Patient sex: F
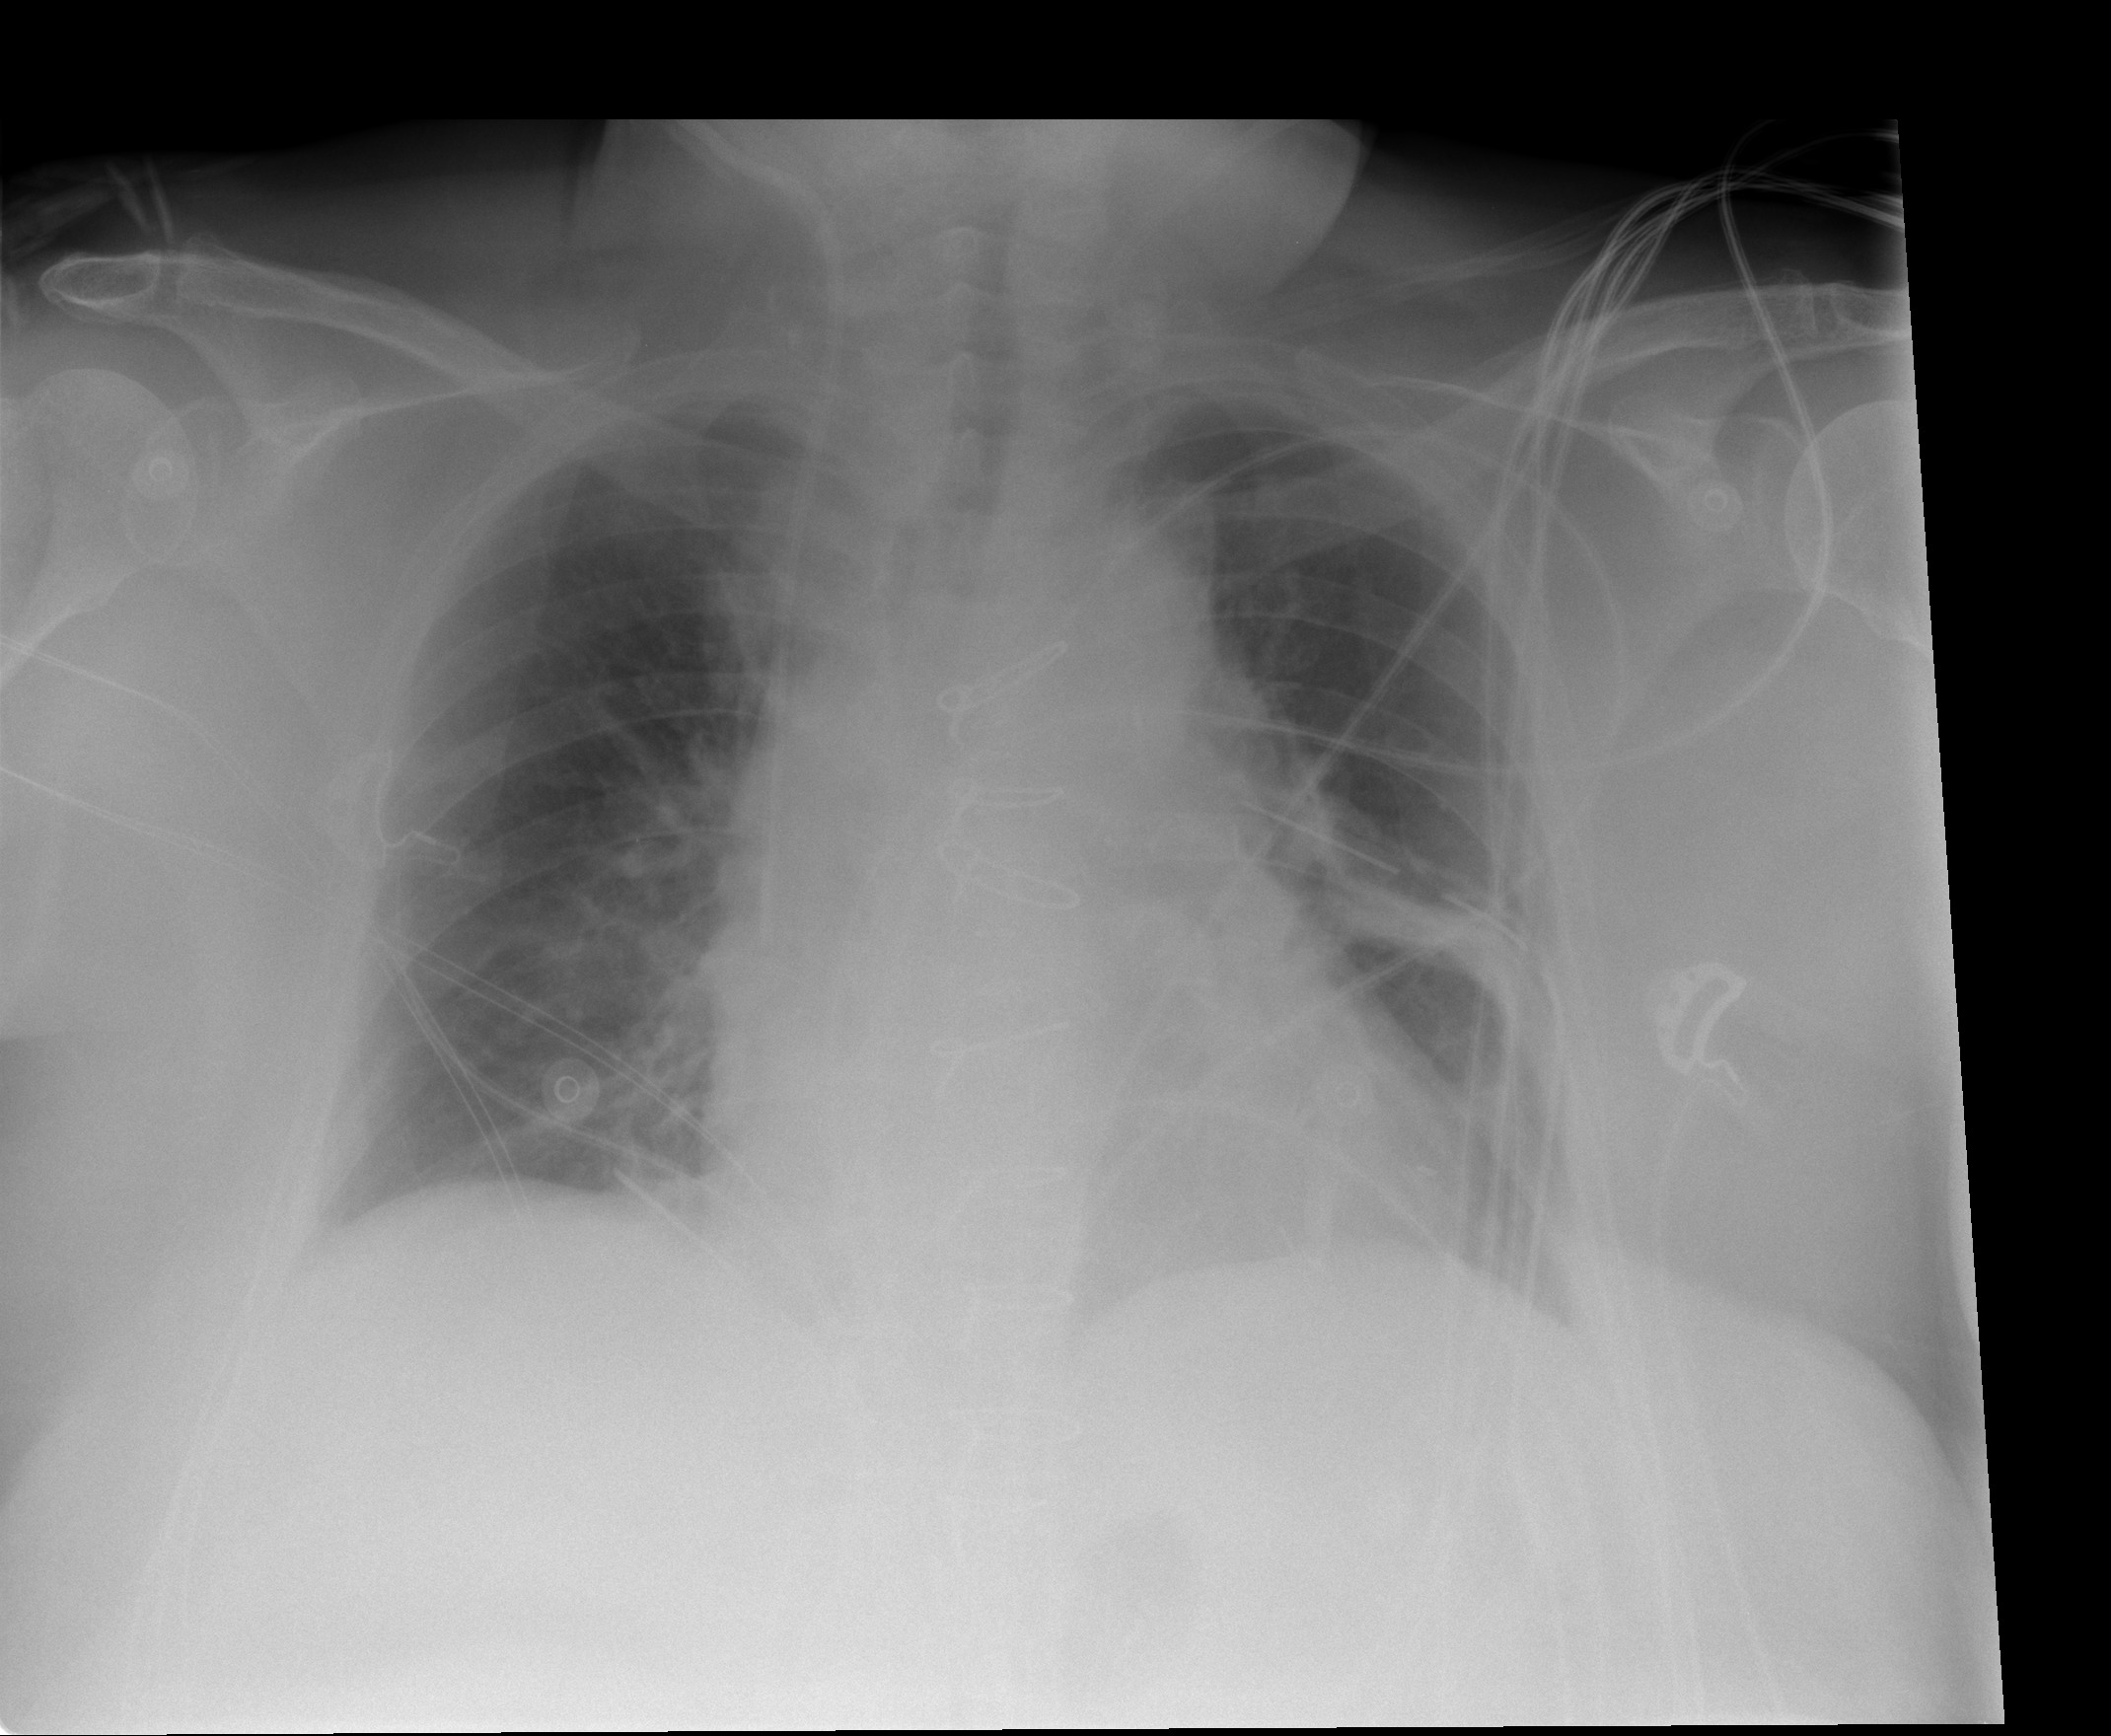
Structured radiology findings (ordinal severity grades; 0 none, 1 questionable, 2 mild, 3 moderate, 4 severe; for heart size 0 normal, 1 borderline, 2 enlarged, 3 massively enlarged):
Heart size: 2
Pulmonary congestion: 2
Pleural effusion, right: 1
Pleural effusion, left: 1
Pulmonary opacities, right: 0
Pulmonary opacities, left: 0
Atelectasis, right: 2
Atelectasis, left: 2